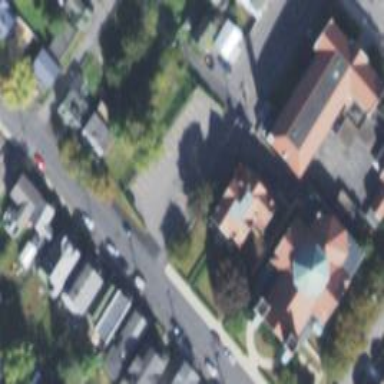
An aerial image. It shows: Church which is place of worship.